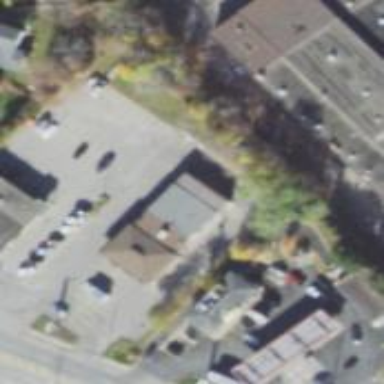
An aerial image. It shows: Retail area.